You are looking at the envelope spectrum of a bearing's vibration signal. The marked vertical lines are the theoretical fault frequencies for the outer race, inner race, rolling elements, and cage. Determine the bearing's health state. Answer with exactly one of: normal, inner_race, outer_race, ball.
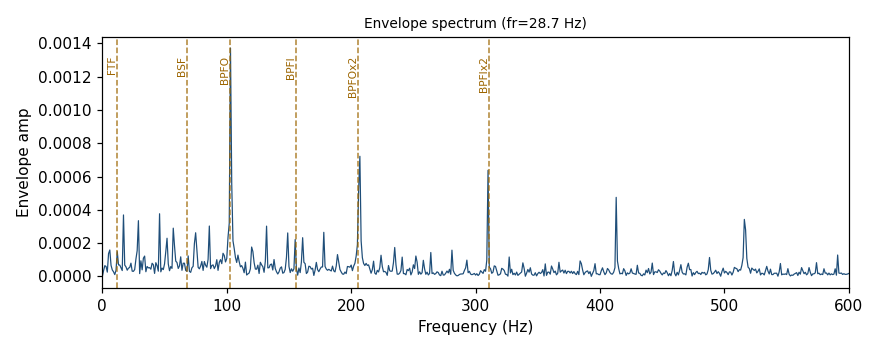
Answer: outer_race